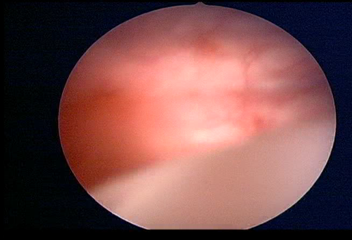
Modality: WLC
Class: Normal mucosa
Bladder cancer association: No